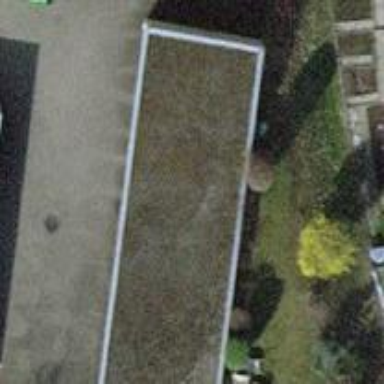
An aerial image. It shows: Group of garages.